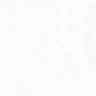
Metastatic tissue present: no